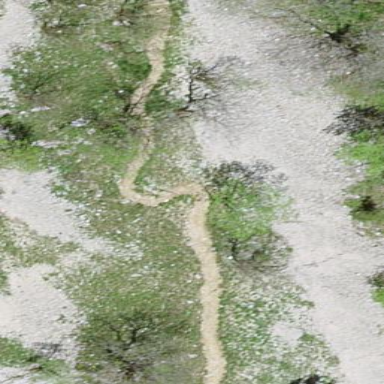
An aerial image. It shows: Natural scree.